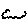
Label: cloud